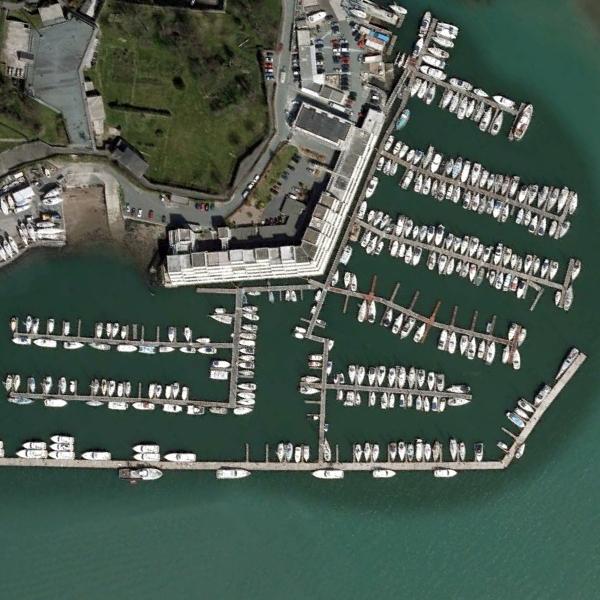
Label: Port